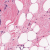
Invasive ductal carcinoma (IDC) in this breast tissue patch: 0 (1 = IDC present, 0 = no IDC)